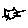
Label: cat